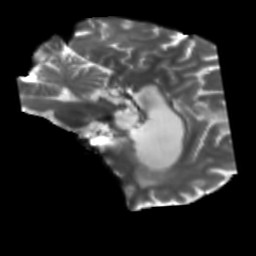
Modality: T2w
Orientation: sagittal
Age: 40
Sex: male
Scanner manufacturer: siemens
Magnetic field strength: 3 T
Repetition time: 5.25 s
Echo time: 0.08 s